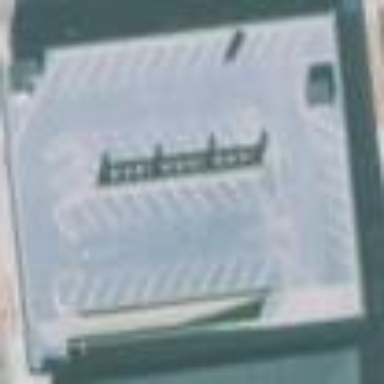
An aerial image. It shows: Multi-storey parking building.